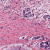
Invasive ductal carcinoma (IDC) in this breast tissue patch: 1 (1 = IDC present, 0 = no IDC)